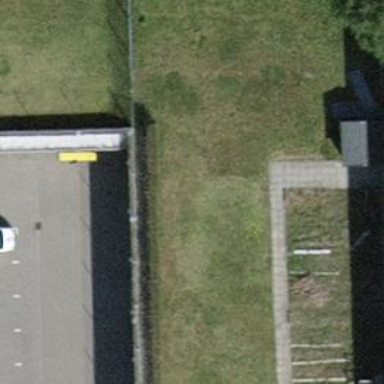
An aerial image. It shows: Wall is shown in the image.